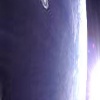
Label: sunburn